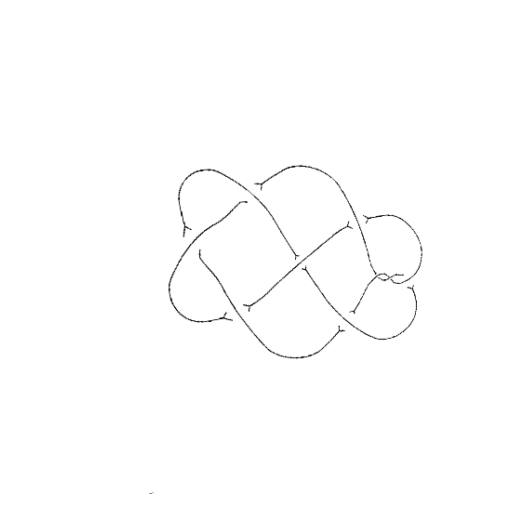
Crossing number: 9